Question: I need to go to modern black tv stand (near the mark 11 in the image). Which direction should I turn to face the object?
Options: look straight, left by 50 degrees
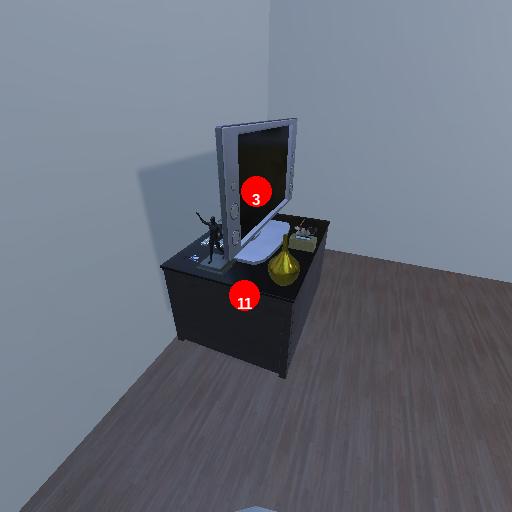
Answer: look straight